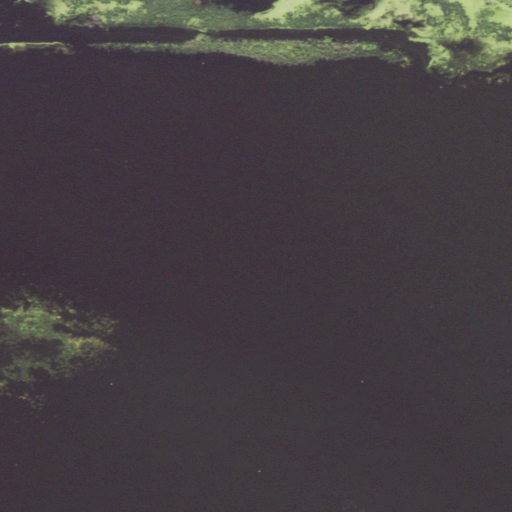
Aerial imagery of plain(s) in Minnesota named Goose Lakebed containing open water, herbaceous wetlands, woody wetlands, and cultivated crops